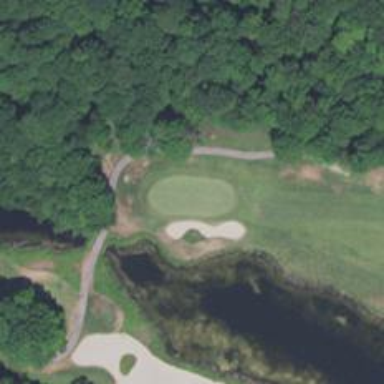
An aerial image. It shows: View of golf hole.